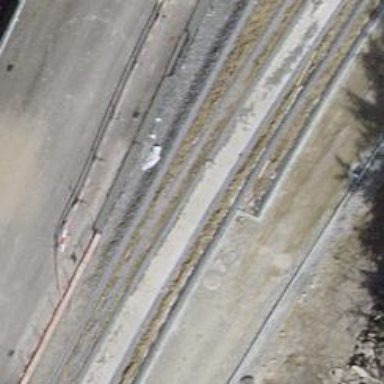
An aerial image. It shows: Retaining wall.